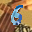
Label: 6